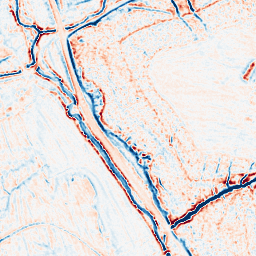
Category: edge_preserving
Decomposition family: bilateral
Decomposition parameters: d: 9
sigma_color: 75
sigma_space: 50
Upsampling method: bilinear
Upsampling parameters: scale: 2
Upsampling scale: 2